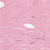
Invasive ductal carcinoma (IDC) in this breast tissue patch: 0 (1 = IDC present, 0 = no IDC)